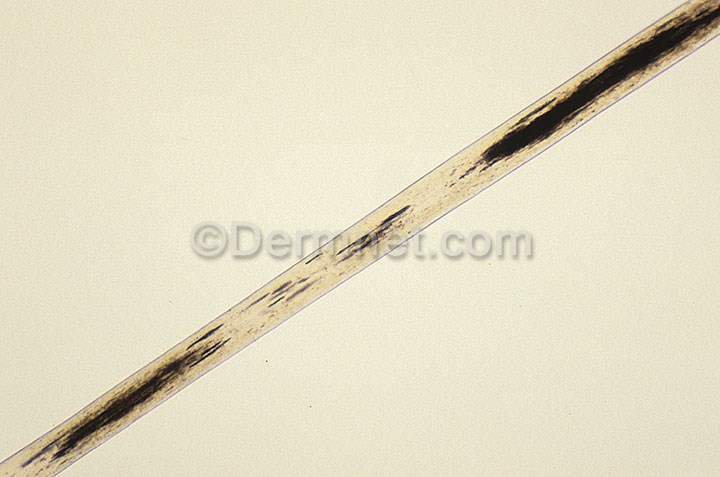
Disease: Hair Loss Photos Alopecia and other Hair Diseases